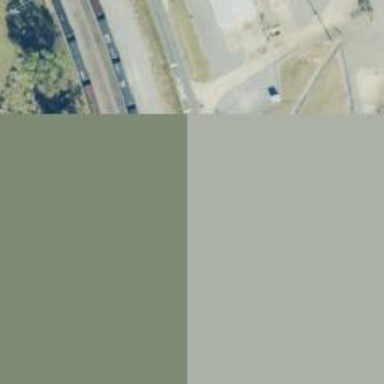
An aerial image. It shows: Railway siding for service.